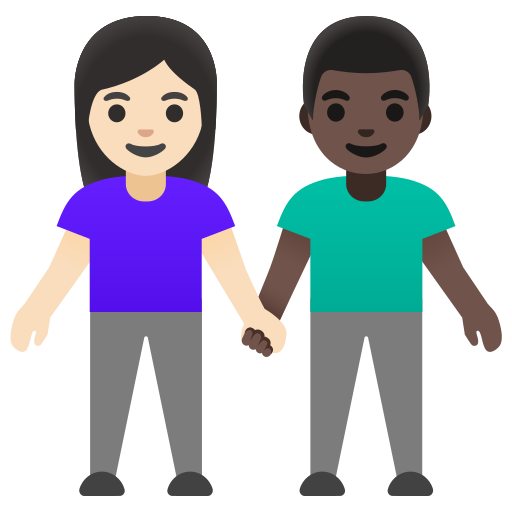
Emoji: 👩🏻‍🤝‍👨🏿